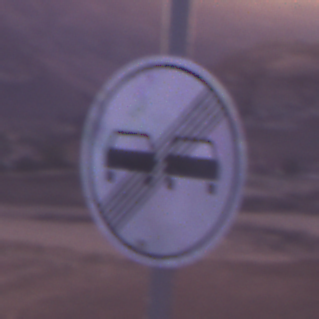
Verkehrszeichen: EndeUeberholverbot
Umgebung: Outdoor, Nature
Tageszeit: Dawn
Wetter: PartlyCloudy
Licht: Natural
Jahreszeit: NotSpecified
Kontrast: MediumContrast